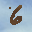
Label: 6